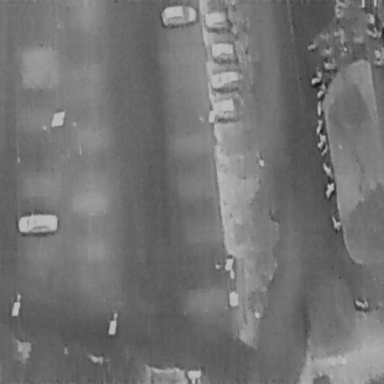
There are six Cars in the infrared image.